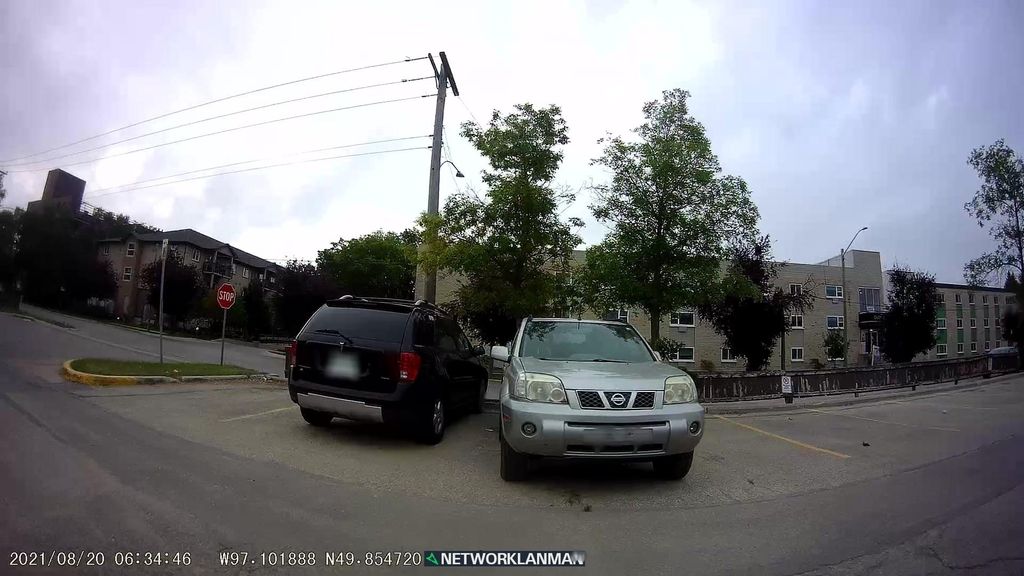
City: winnipeg